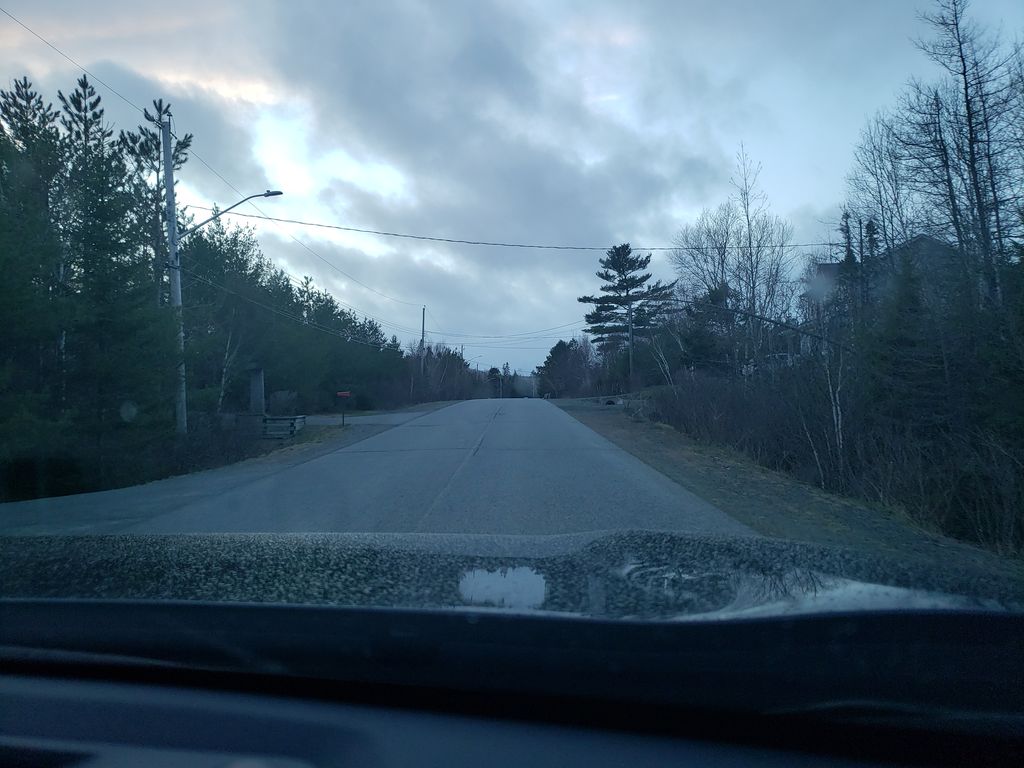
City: halifax